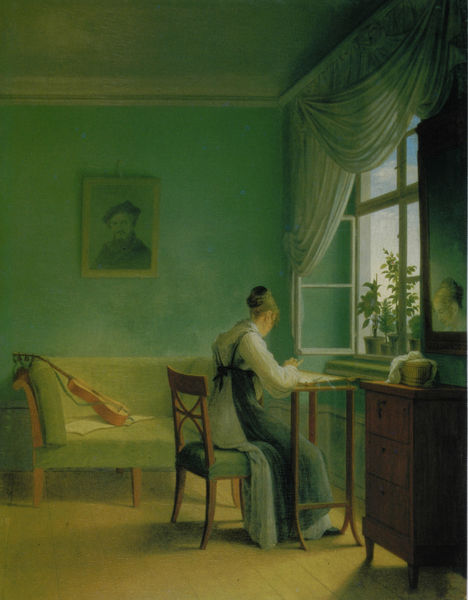
Titel: Am Stickrahmen (Die Stickerin)
Künstler: Georg Friedrich Kersting
Standort: Kiel
Institution: Kunsthalle
Schlagwörter: baum, blau, gemälde, himmel, kopf, mann, schatten, weiß, gelb, grün, mädchen, sitzen, blumen, braun, fenster, frau, frisur, hell, holz, kleid, licht, ohrring, rücken, stuhl, tisch, türkis, zimmer, schleife, blond, wand, bluse, gesicht, rahmen, bild, instrument, möbel, portrait, porträt, spiegel, vorhang, spiegelung, boden, haare, interieur, sitzend, decke, klassizismus, gitarre, musik, pflanze, pflanzen, genre, kanne, blumentopf, schürze, topf, dutt, kommode, schrank, schreibtisch, sofa, noten, parkett, spiegelbild, bank, dielen, romantik, gardine, sitzende, handarbeit, nähen, freizeit, lesen, notenheft, korb, sticken, hochsteckfrisur, couch, canapee, haarknoten, offen, fensterkreuz, fensterbild, usik, liege, schubladen, violine, biedermeier, brief, schreiben, fensterbank, plfanzen, geöffnet, caspar david friedrich, schatulle, schreibt, nähkorb, blumenstöcke, holzfussboden, inneraum, schreined, wandbild, emälde, hängt, liest, vorhng, itarre, ün, rre, gitarrre, schreiben#, chitarre